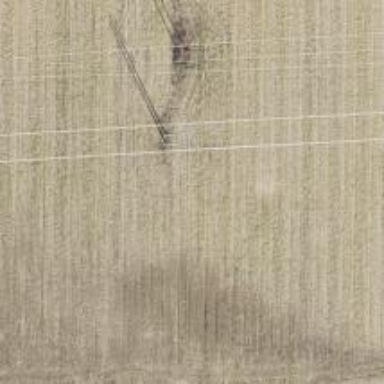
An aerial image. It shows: Power pole.